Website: ulta-beauty
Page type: store-pickup
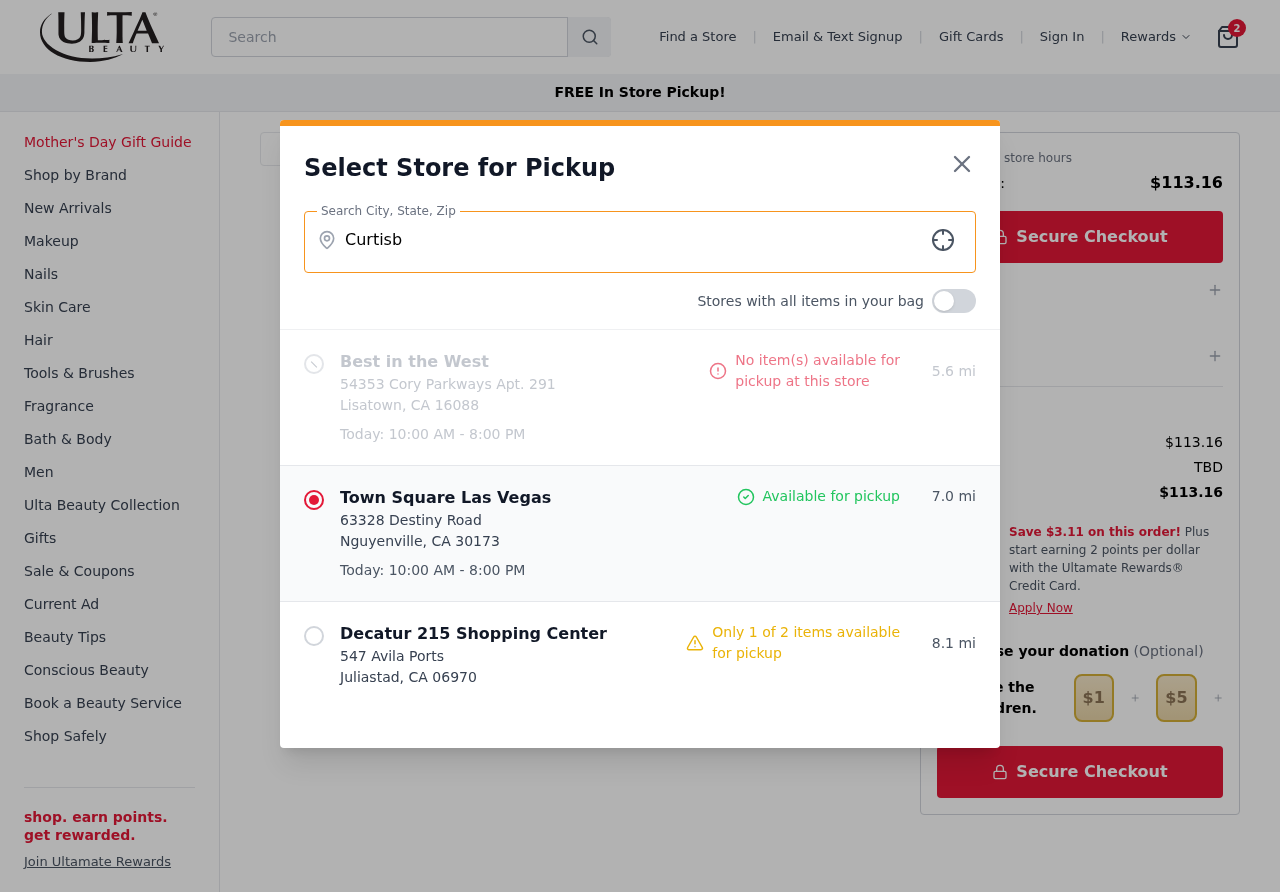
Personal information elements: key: PII_CITY
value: Curtisberg
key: PII_LOCATION1_CITY_STATE_ZIP
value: Lisatown, CA 16088
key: PII_LOCATION1_NAME
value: Best in the West
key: PII_LOCATION1_STREET
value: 54353 Cory Parkways Apt. 291
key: PII_LOCATION2_CITY_STATE_ZIP
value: Nguyenville, CA 30173
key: PII_LOCATION2_NAME
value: Town Square Las Vegas
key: PII_LOCATION2_STREET
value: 63328 Destiny Road
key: PII_LOCATION3_CITY_STATE_ZIP
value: Juliastad, CA 06970
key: PII_LOCATION3_NAME
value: Decatur 215 Shopping Center
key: PII_LOCATION3_STREET
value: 547 Avila Ports
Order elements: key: ORDER_NUM_ITEMS
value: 2
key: ORDER_TOTAL
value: $113.16
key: ORDER_SUBTOTAL
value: $113.16
Search elements: key: HEADER_SEARCH
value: Search
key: SEARCH_STORE_LOCATION
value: Curtisberg